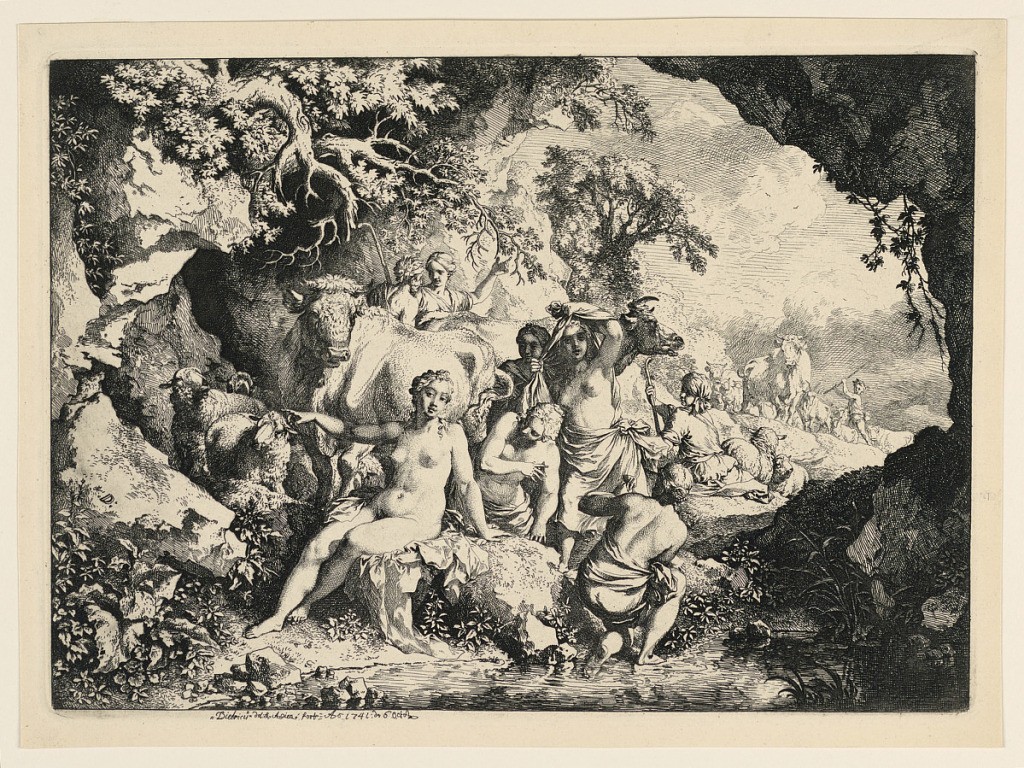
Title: Nymphs Bathing Near a Cave
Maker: Christian Wilhelm Ernst Dietrich, German, 1712 - 1774
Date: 1741
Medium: Etching on laid paper
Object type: Print
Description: A group of nude women are seen bathing near some cattle. A shepherd and more cattle in the distance. Inscribed, bottom margin: "Dietrich... 1741 6 Oct."